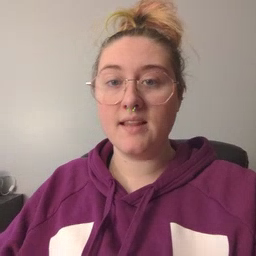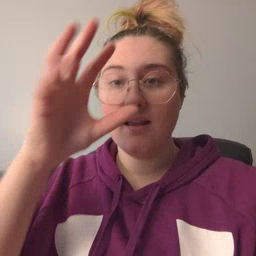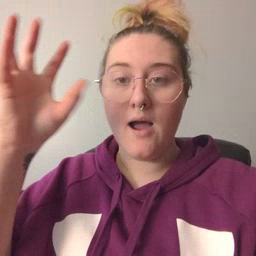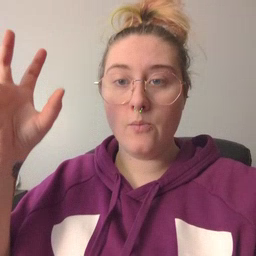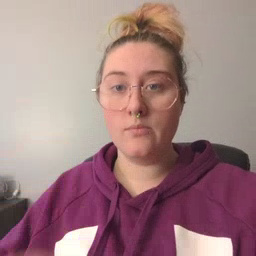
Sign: cloud